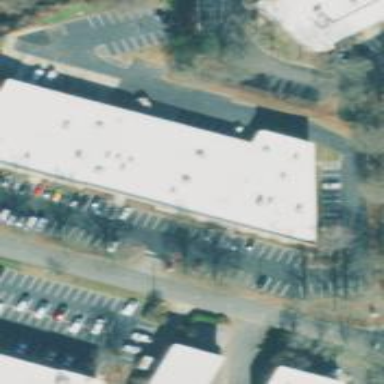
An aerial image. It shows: Commercial building.